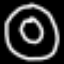
Label: donut